Field crop: tomato
Growth stage: 1
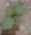
Species: solanum